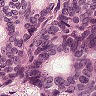
Metastatic tissue present: yes